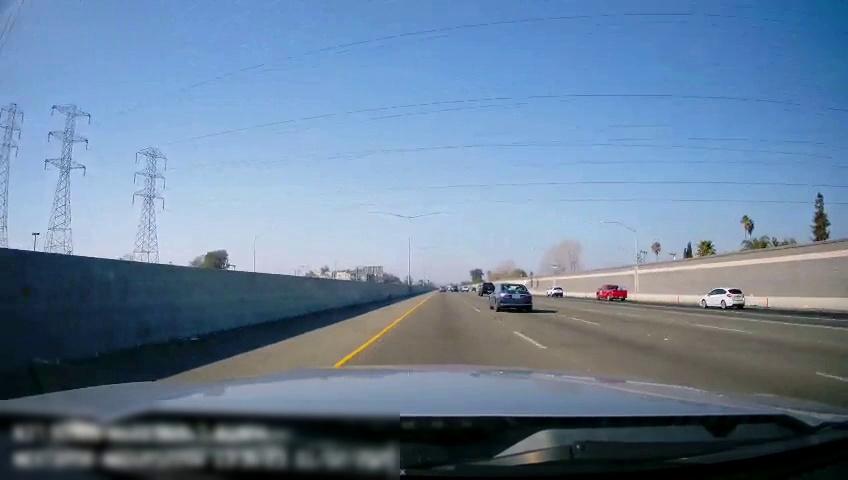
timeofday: Day
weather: Sunny
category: Drivable Space
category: Vehicles | Car
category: Vehicles | Truck
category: Vehicles | Truck
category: Vehicles | SUV
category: Vehicles | SUV
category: Lanes | Current Lane
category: Lanes | Current Lane
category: Lanes | Alternate Lane
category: Lanes | Alternate Lane
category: Lanes | Alternate Lane
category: Lanes | Alternate Lane